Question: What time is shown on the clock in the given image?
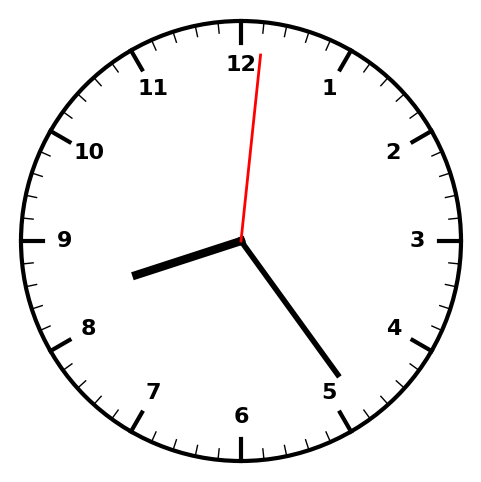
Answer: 08:24:01